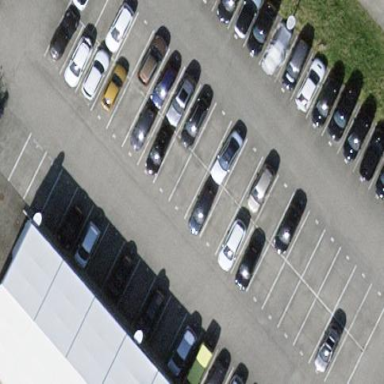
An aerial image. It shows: Parking area.